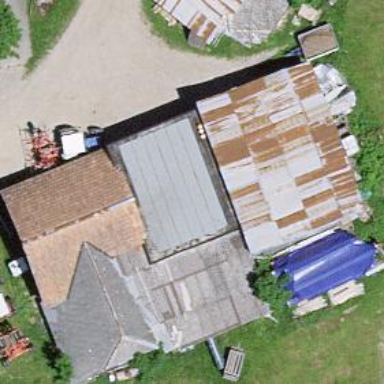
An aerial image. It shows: Shed building.